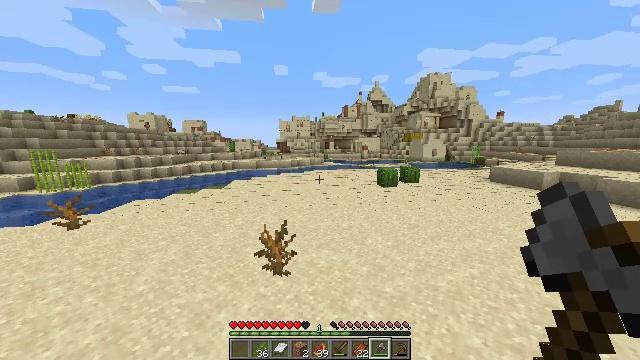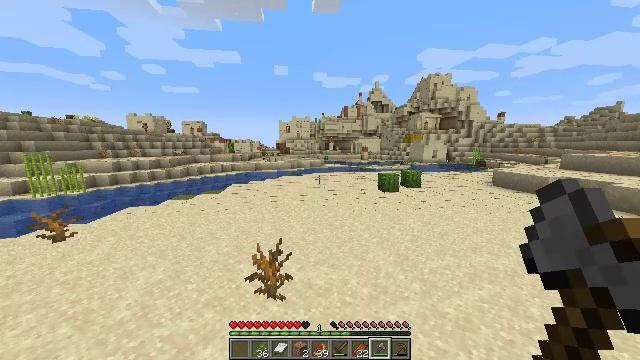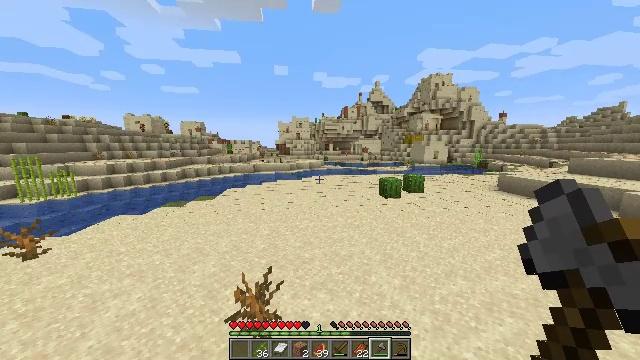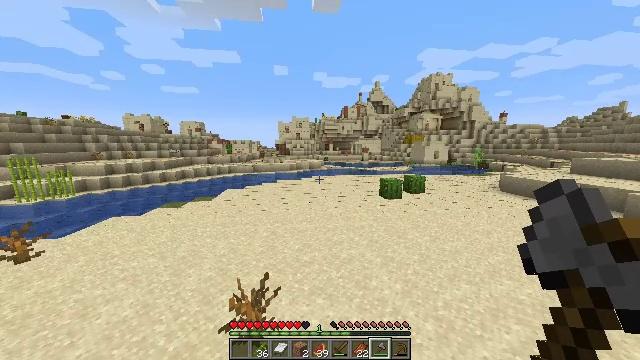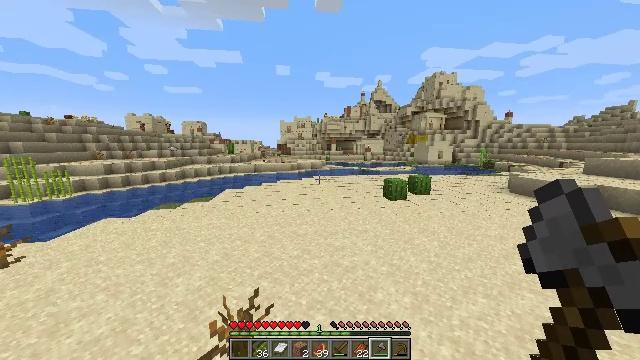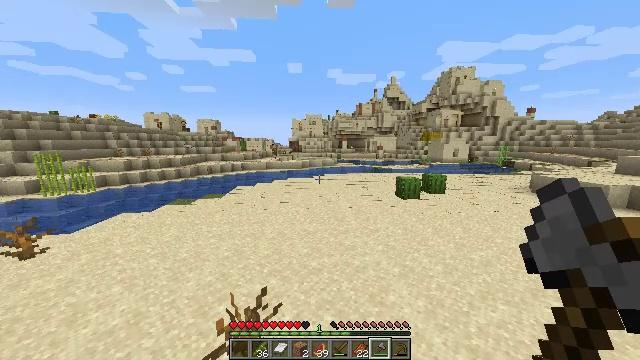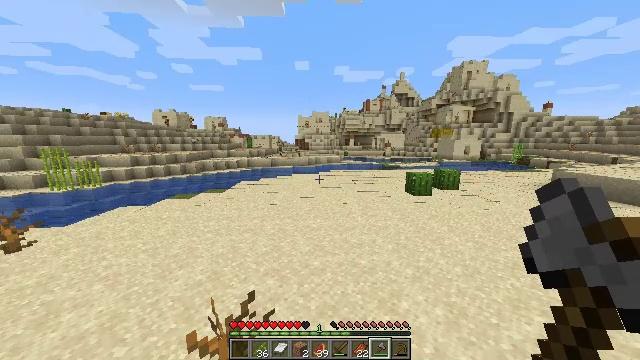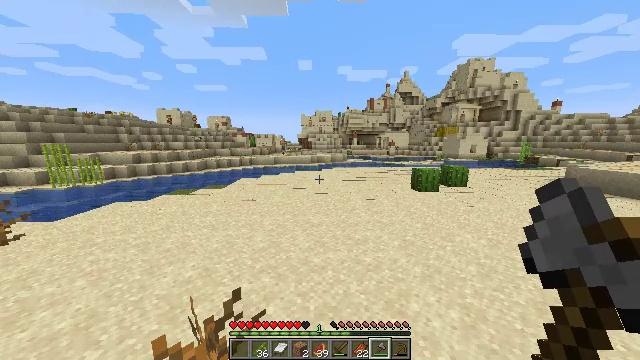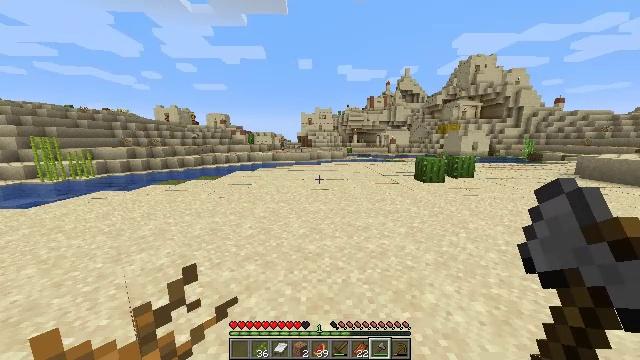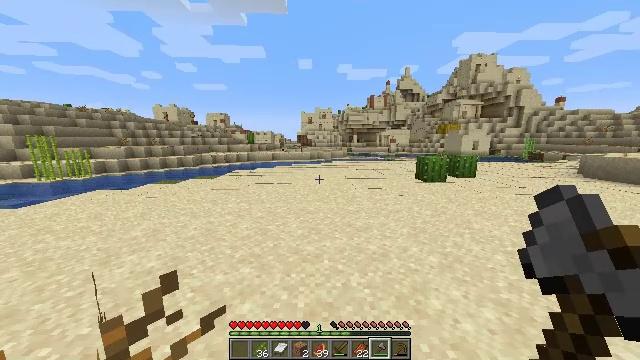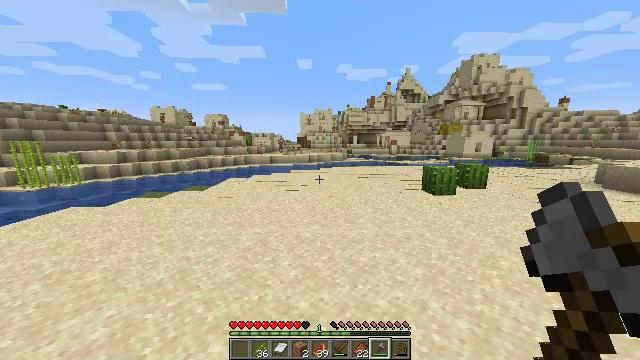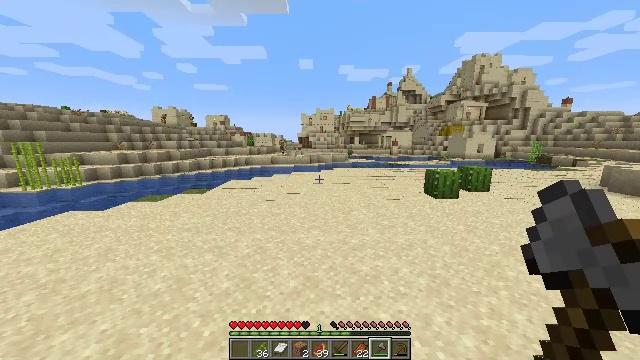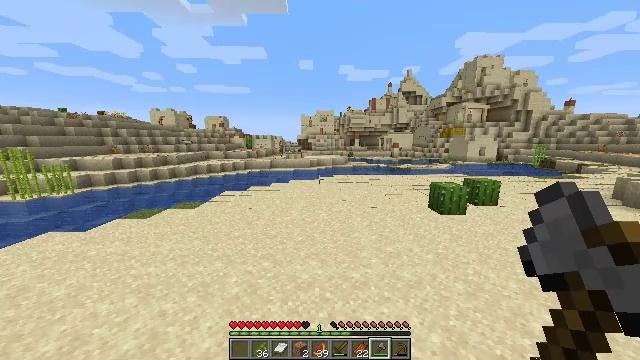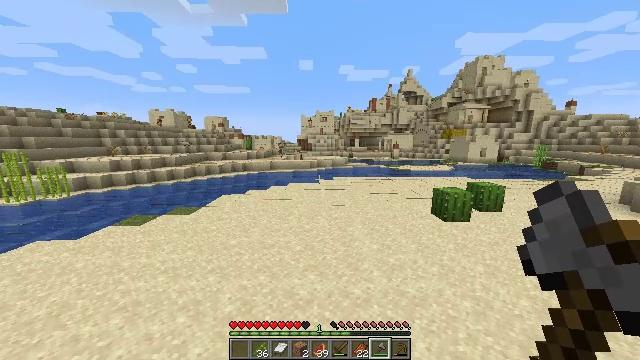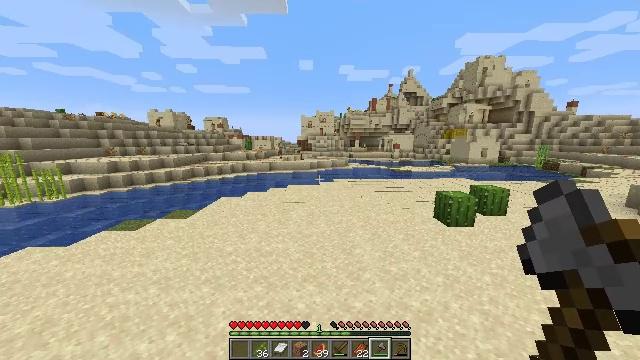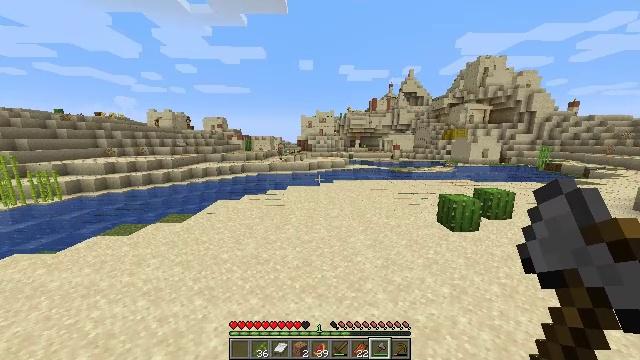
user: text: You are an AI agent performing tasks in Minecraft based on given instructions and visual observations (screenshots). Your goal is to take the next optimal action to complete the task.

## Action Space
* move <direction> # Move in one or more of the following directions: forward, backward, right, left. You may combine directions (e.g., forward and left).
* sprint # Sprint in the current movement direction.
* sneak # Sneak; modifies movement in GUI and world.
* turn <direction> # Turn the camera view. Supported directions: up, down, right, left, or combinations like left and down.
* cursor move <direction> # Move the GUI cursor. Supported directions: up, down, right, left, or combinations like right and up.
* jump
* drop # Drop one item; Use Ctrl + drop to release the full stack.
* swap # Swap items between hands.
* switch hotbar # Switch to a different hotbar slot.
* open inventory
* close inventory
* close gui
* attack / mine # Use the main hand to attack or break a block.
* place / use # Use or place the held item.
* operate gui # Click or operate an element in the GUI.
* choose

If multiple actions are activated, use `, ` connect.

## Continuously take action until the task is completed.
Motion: motion action
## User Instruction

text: Break the smooth sandstone slab to collect it.
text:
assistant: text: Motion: move forward, jump
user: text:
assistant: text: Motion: move forward, jump
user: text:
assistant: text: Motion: move forward, jump
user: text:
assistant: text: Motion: move forward, jump
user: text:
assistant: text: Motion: move forward, turn left, jump
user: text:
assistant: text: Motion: move forward, turn left, jump
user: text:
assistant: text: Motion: move forward, jump
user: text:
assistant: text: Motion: move forward, sprint, jump
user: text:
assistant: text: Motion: move forward, sprint, jump
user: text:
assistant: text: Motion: move forward, sprint, jump
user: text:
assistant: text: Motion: move forward, sprint, jump
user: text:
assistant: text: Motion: move forward, jump
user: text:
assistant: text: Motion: move forward, jump
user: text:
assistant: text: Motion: move forward, jump
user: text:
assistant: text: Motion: move forward, jump
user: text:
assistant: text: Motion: move forward, jump
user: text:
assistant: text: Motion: move forward, jump
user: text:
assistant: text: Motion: move forward, jump
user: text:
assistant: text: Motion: move forward, jump
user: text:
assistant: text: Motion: move forward, sprint, jump
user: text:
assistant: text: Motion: move forward, sprint, jump
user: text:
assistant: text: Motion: move forward, sprint, jump
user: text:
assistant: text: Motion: move forward, sprint, jump
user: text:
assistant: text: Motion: move forward, jump
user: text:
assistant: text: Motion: move forward, jump
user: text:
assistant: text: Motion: move forward, jump
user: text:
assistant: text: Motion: move forward, jump
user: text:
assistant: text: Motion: move forward, jump
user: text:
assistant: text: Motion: move forward, jump
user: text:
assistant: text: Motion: move forward, jump